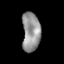
Tissue: lung
Cell type: Epithelial cells
Senescence score: 0.1934
Nuclear area (px): 694
Mean DAPI intensity: 148.383